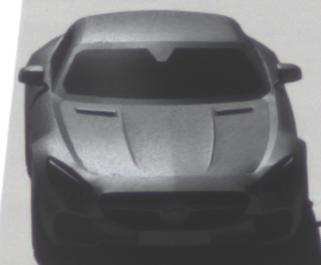
Make: Mercedes-Benz
Model: AMG GT Coupé
Detailed model: AMG GT (190) Coupé
Model produced from: 2014/10
Model produced until: 2017/01
Doors: 2
Color: gray
Road condition: dry road
Daytime: midday
Contrast: high contrast